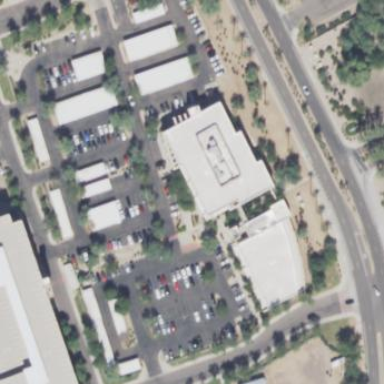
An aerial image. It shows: Clinic building providing healthcare services.